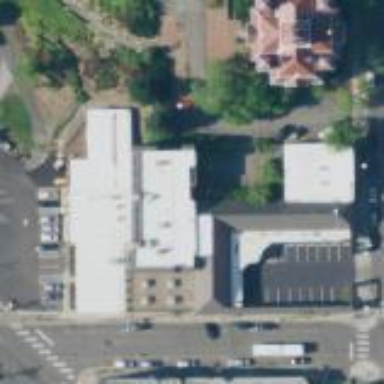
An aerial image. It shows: Hipped-roof retail building.